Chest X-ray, PA view. Patient: 61 years old, sex M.
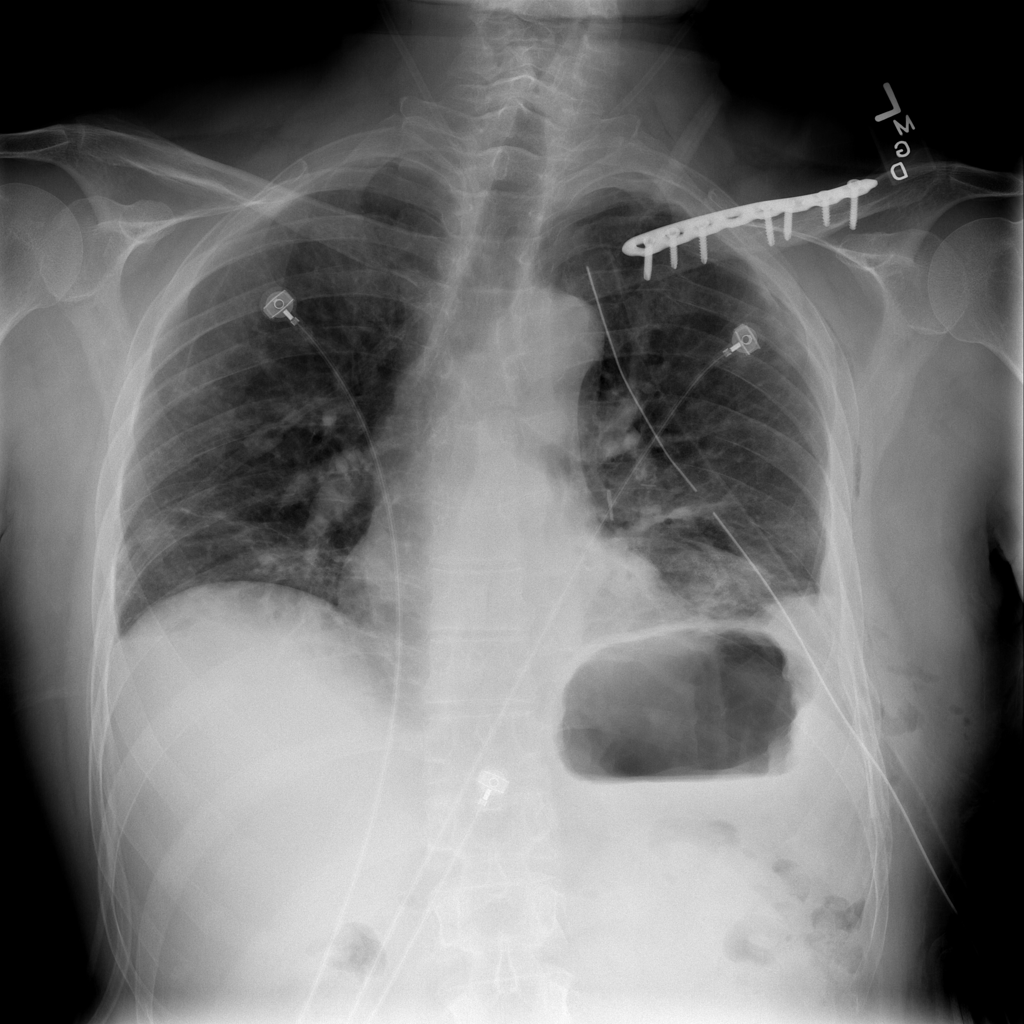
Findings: Atelectasis, Effusion, Emphysema